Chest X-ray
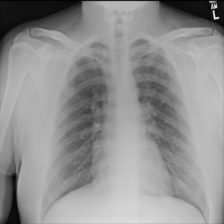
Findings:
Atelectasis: negative
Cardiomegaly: negative
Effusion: negative
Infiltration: negative
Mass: negative
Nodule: negative
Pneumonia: negative
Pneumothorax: negative
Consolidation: negative
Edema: negative
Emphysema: negative
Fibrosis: negative
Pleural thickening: negative
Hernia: negative